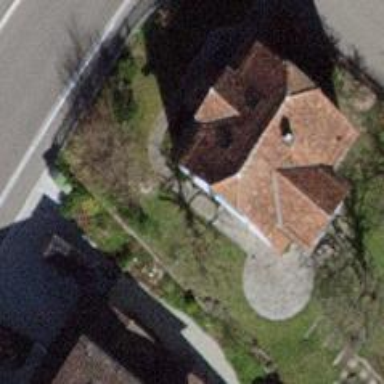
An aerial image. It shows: Detached building with gambrel roof design.